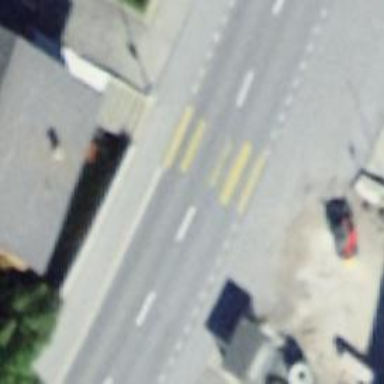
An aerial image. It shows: Bus stop with platform for public transport.